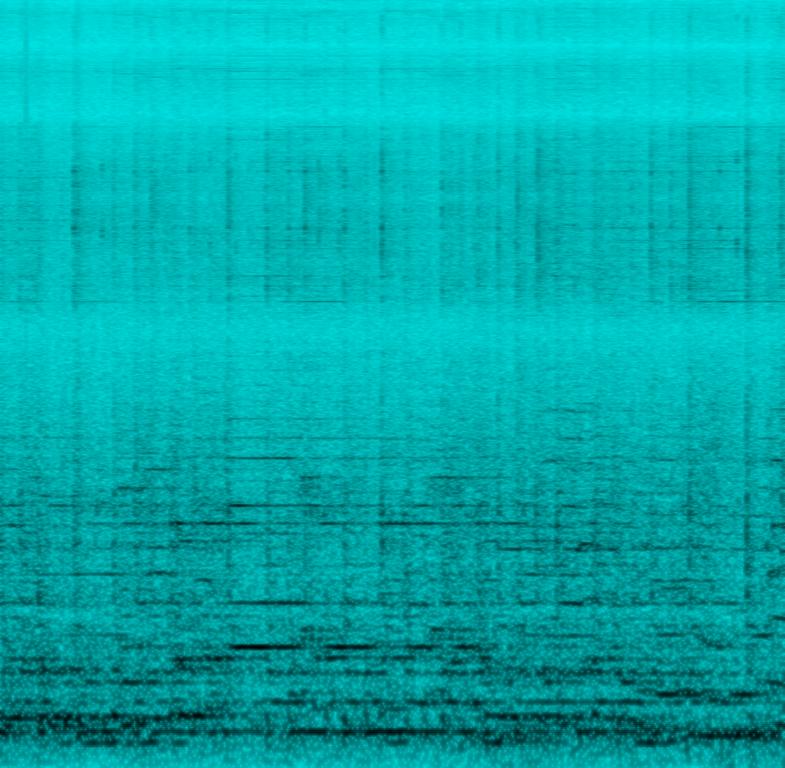
This music sounds oriental full of semitones and quarter-notes that are used in oriental music. A violin is playing a melody along with the keyboard player also playing a stringsound. Another string instrument is playing along while fast paced, pitched percussion is playing a rhythm with a lot of fill-ins. This song may be played at a live concert or an cultural event representing a country or area of this country.